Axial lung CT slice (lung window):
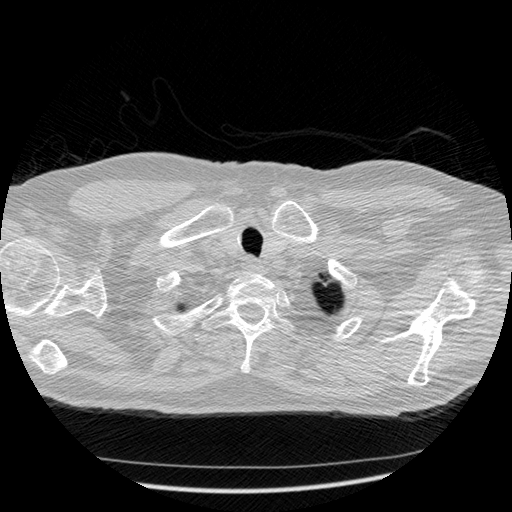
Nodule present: no